Question: How can I generate a plot like the following in R.

It shows the percent of transactions (x) for a given response time (y), see my own answer below for my own go at it.
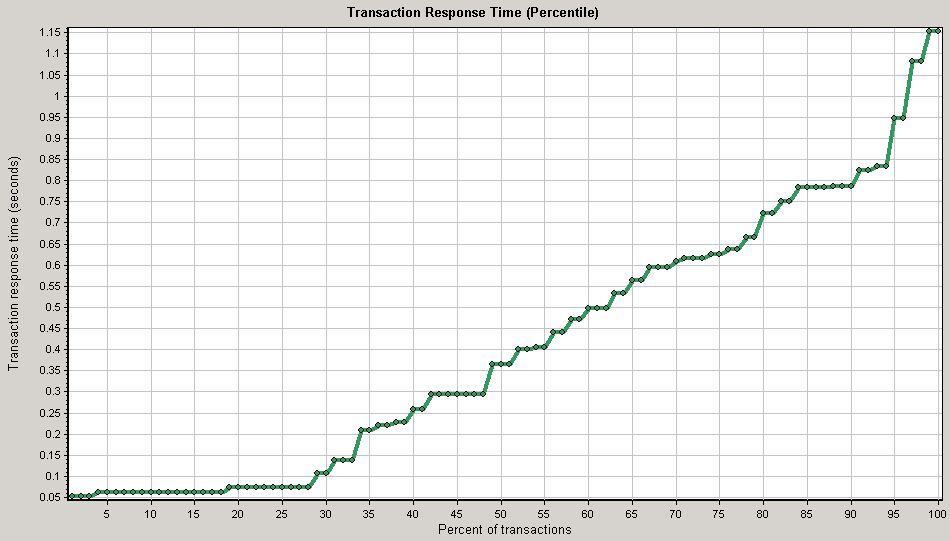
Answer: Methinks you want a plot of an empirical cumulative distribution function.
So take a look at the documentation for 'ecdf()' as well as the more featureful 'Ecdf()' in the CRAN package <URL>.
Hmisc Ecdf example: 'ExecTm' array of execution times,
'HttpProvCall' array of time it took to call downstream system and we compare the time we spend with the downstream system with percentiles
'''
> library(Hmisc)
> x <- c(ExecTm,ExecTm-HttpProvCall)
> g <- c(rep('ExecTm',length(ExecTm)),rep('ExecTm-HttpProvCall',length(ExecTm)))
> Ecdf(x, group=g, xlab='Test Results',
+ label.curves=list(keys=1:2),q=c(.90,.95,.98))
'''